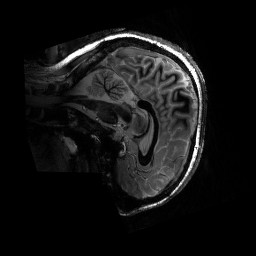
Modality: T1w
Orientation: sagittal
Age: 29
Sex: male
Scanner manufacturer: siemens
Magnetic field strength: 6.98 T
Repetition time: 4.5 s
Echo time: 0.00337 s